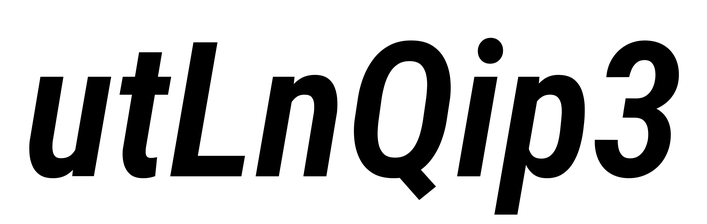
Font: Roboto-Italic_Condensed_SemiBold_Italic